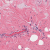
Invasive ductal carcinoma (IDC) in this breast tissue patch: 0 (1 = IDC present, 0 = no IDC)